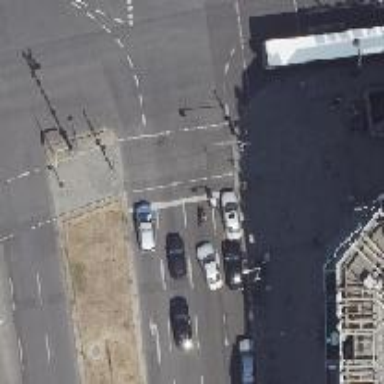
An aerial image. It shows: Crossing with traffic signals.